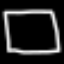
Label: square